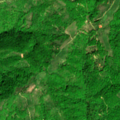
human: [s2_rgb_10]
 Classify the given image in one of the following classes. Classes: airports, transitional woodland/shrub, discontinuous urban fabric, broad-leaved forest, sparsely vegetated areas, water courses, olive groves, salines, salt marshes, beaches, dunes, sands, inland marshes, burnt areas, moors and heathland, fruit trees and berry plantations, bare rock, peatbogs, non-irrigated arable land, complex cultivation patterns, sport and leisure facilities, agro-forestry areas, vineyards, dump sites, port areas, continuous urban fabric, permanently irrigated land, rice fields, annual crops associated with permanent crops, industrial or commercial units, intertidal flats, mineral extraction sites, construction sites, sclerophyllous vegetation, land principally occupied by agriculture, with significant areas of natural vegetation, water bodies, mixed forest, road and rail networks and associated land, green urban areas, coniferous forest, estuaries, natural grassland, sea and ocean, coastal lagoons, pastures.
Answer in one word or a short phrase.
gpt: complex cultivation patterns, land principally occupied by agriculture, with significant areas of natural vegetation, broad-leaved forest